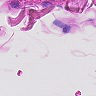
Metastatic tissue present: no